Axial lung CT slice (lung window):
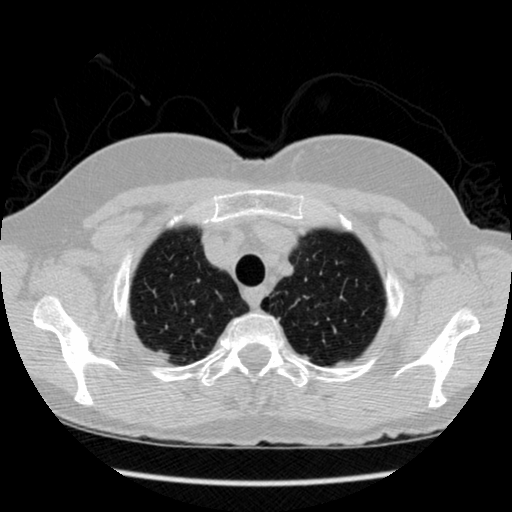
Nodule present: no